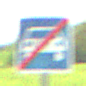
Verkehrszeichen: EndeKraftfahrstrasse
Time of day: Midday
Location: Outdoor (RoadRail)
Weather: PartlyCloudy
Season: NotSpecified
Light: Natural